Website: bh-photo
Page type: store-pickup
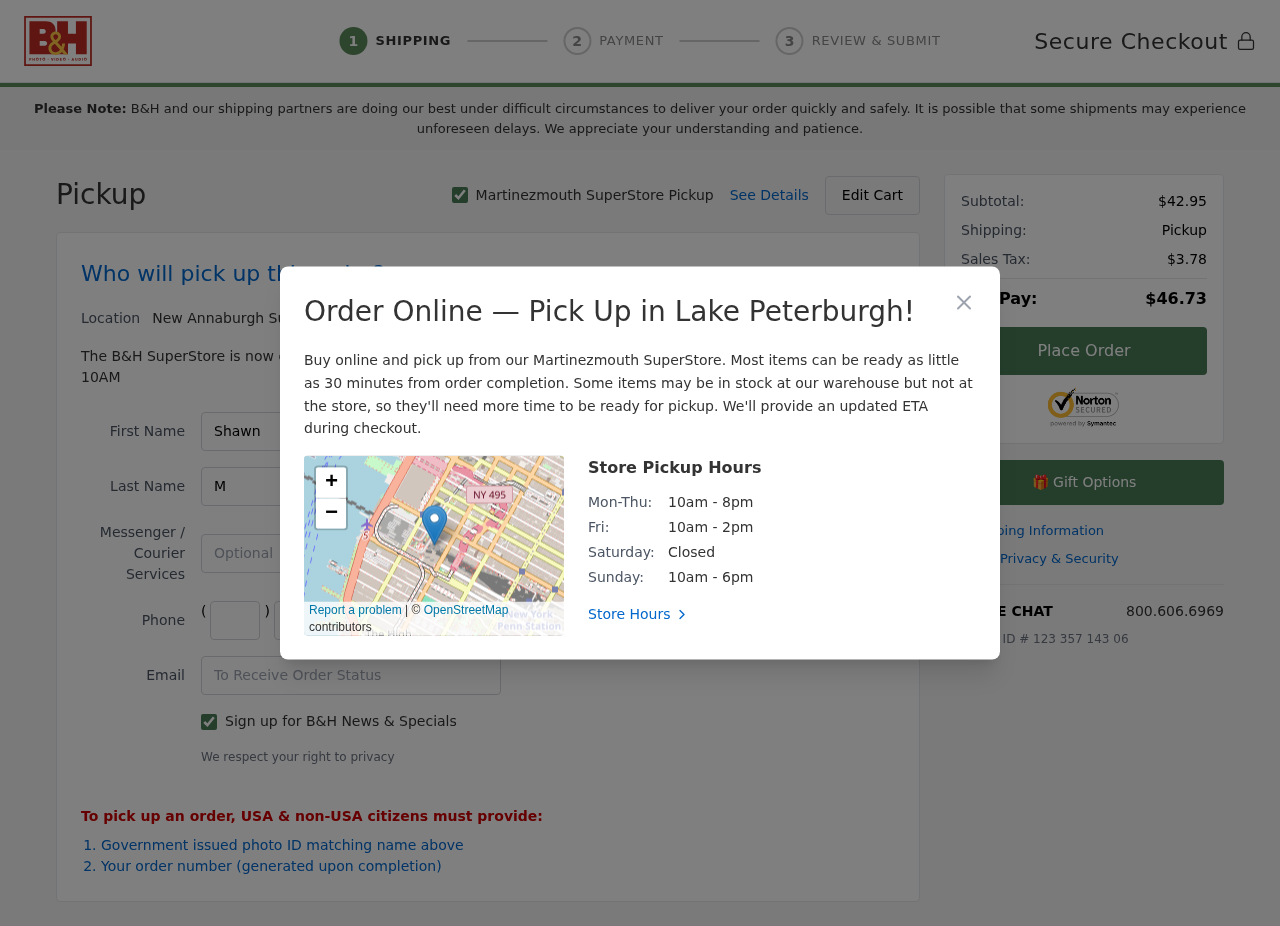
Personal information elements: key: PII_CITY
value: Martinezmouth
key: PII_CITY2
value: New Annaburgh
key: PII_CITY3
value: Lake Peterburgh
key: PII_EMAIL
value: shawn.mosley@hotmail.com
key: PII_FIRSTNAME
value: Shawn
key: PII_LASTNAME
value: Mosley
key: PII_PHONE_AREA
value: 357
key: PII_PHONE_PREFIX
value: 650
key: PII_PHONE_SUFFIX
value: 9703
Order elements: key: ORDER_SUBTOTAL
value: $42.95
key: ORDER_TAX
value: $3.78
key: ORDER_TOTAL
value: $46.73
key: ORDER_ID
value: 123 357 143 06